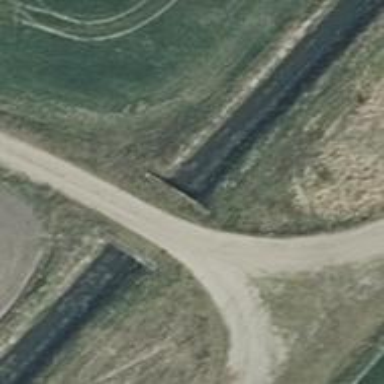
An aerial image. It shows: Track road with bridge.